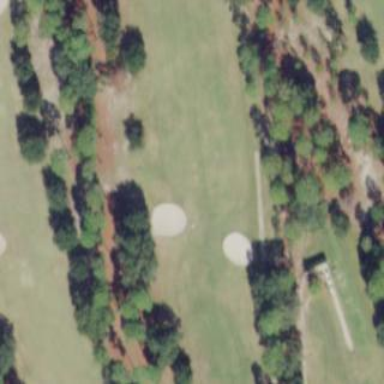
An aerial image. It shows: Grassy golf fairway.